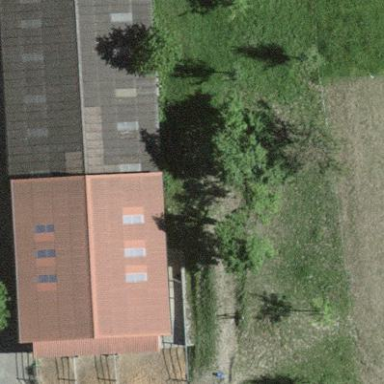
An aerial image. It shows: Stable.